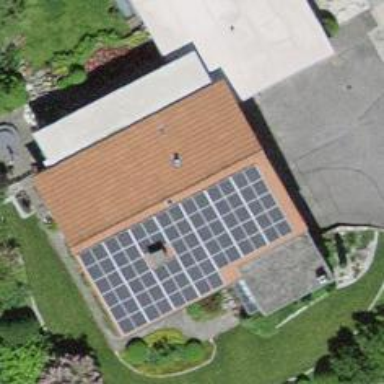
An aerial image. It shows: Solar power generator with photovoltaic panels.